Question: I created a basic style sheet for layout and text size and several ASP.Net themes for style. For some reason, every other menu element is working except the "My Account" element. Even the sub-menu items are working properly.

'''
/*Basic CSS menu Layout*/
#Menu
{
font-size: 24pt;
height: 48px;
width: 1000px;
color: White;
background-color: Black;
}
#Menu a
{
color: White;
text-decoration: underline;
width: 224px;
height: 48px;
}
#Menu a:visited
{
color: White;
text-decoration: none;
}
#Menu a:hover
{
color: White;
font-style: italic;
}
/*StyleSheetTheme menu layout*/
#Menu a
{
background-image: url('Menu_Default.png');
background-repeat: no-repeat;
}
#Menu a:hover
{
background-image: url('Menu_Default.png');
background-repeat: no-repeat;
}
#Menu a:visited
{
background-image: url('Menu_Default.png');
background-repeat: no-repeat;
}
#Menu a:active
{
background-image: url('Menu_Default.png');
background-repeat: no-repeat;
}
'''
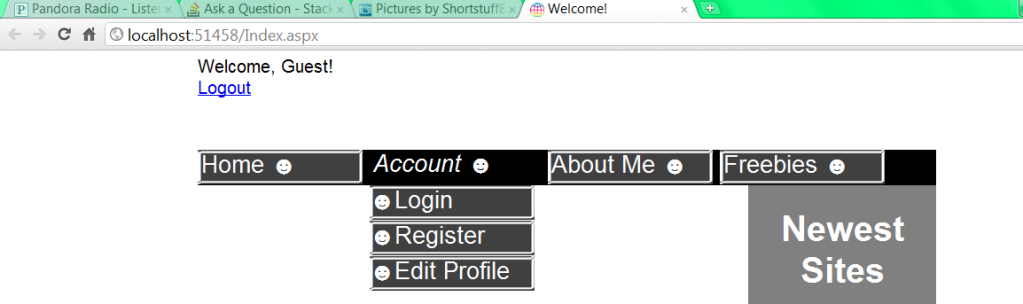
Answer: Problem solved! My error was a strange one, alright. It was in my sitemap; 2 out of 3 of my top-level menu items are not linked - they are categories. The sitemap scheme did not know how to translate the only top-level linked menu item. Let me show you the difference: between the old sitemap and the working sitemap:
CURRENT WORKING
'''
<siteMapNode>
<siteMapNode url="Index.aspx" title="Home " > </siteMapNode>
<siteMapNode url="" title="Account " >
<siteMapNode url="Login.aspx" title="Login" />
<siteMapNode url="Register.aspx" title="Register" />
<siteMapNode url="EditAccount.aspx" title="Edit Profile" />
<siteMapNode url="MyAccount.aspx" title="My Account" />
</siteMapNode>
<siteMapNode url="" title="About Me ">
<siteMapNode url="GameDesign.aspx" title="App Design" />
<siteMapNode url="WebDesign.aspx" title="Web Design" />
<siteMapNode url="Contact.aspx" title="Contact Me" />
</siteMapNode>
<siteMapNode title="Freebies ">
<siteMapNode url="FreeGames.aspx" title="Games"/>
<siteMapNode url="FreeGraphics.aspx" title="Graphics" />
<siteMapNode url="TipsnTrix.aspx" title="Design Tips" />
</siteMapNode>
</siteMapNode>
'''
OLD
'''
<siteMapNode>
<siteMapNode url="Index.aspx" title="Home " > </siteMapNode>
<siteMapNode url="MyAccount.aspx" title="Account " >
<siteMapNode url="Login.aspx" title="Login" />
<siteMapNode url="Register.aspx" title="Register" />
<siteMapNode url="EditAccount.aspx" title="Edit Profile" />
</siteMapNode>
<siteMapNode url="" title="About Me ">
<siteMapNode url="GameDesign.aspx" title="App Design" />
<siteMapNode url="WebDesign.aspx" title="Web Design" />
<siteMapNode url="Contact.aspx" title="Contact Me" />
</siteMapNode>
<siteMapNode title="Freebies ">
<siteMapNode url="FreeGames.aspx" title="Games"/>
<siteMapNode url="FreeGraphics.aspx" title="Graphics" />
<siteMapNode url="TipsnTrix.aspx" title="Design Tips" />
</siteMapNode>
</siteMapNode>
'''
What a crazy error! I didn't know you could mess up your sitemsp's schema like that! Lesson learned; be consistent in your sitemap files; if you have linked submenus and top-level categories, make sure ALL of your top-level menu items are categories and ALL of your submenus are linked.